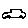
Label: car